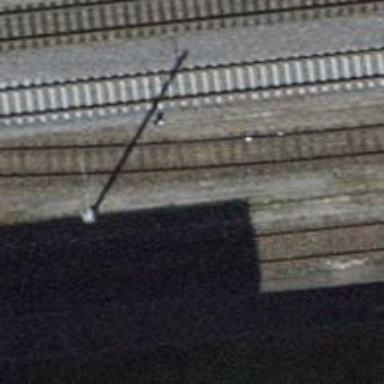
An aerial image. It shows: Rail siding with electrified contact lines for trains.